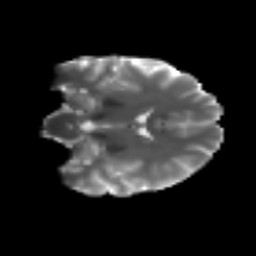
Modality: T2w
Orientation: coronal
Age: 24
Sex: female
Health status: ill
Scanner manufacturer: siemens
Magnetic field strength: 3 T
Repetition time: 6.5 s
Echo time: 0.062 s